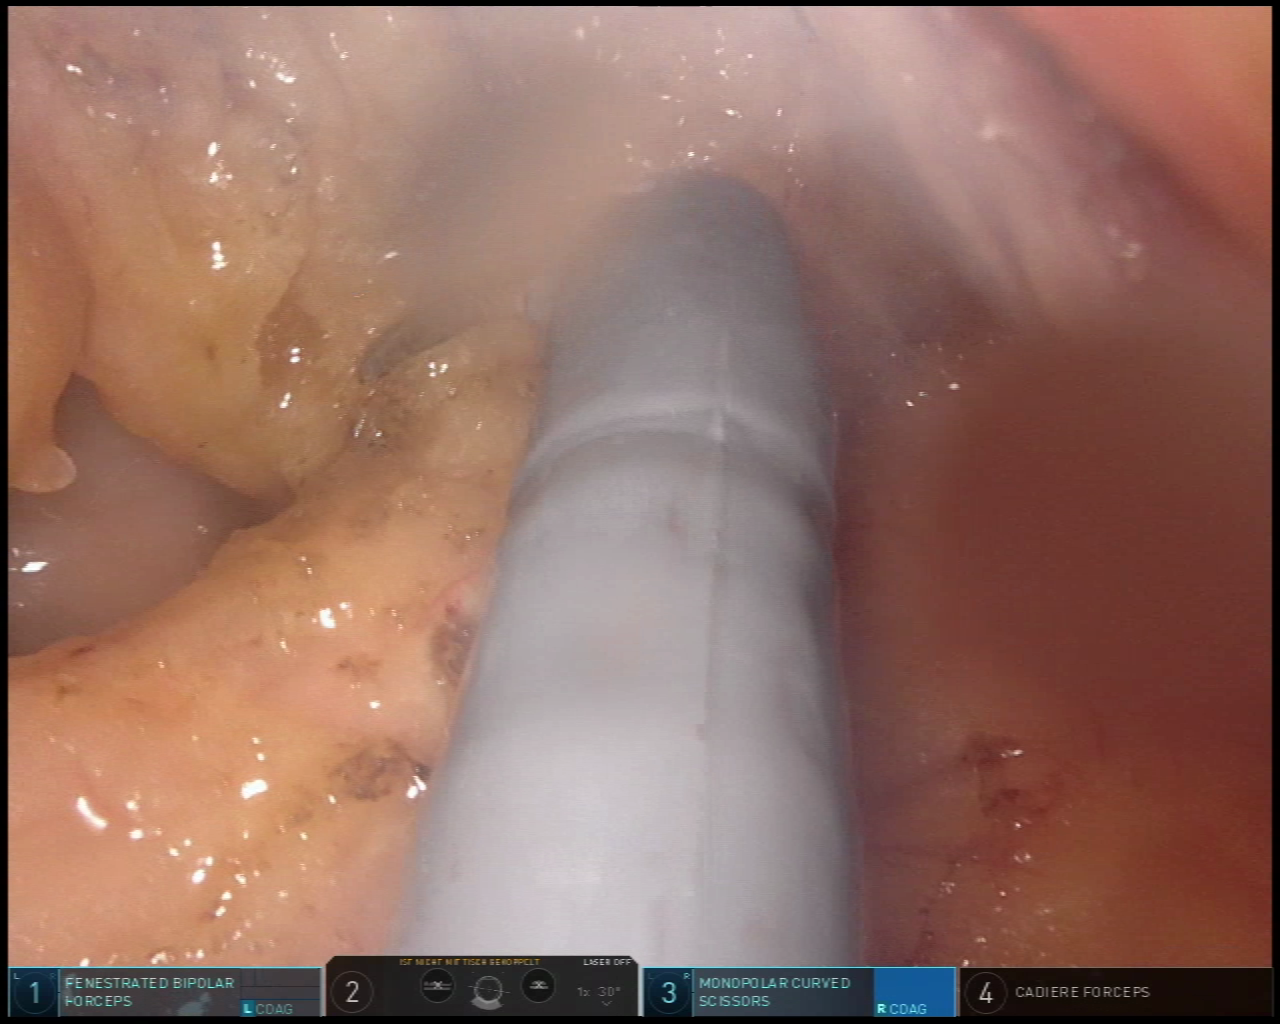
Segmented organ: stomach
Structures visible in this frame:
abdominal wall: no
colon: no
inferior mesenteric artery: no
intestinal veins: no
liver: no
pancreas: yes
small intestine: no
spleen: no
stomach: yes
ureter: no
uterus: no
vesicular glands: no